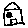
Label: house